Aerial crown-view tile of a tropical tree (Barro Colorado Island, Panama), acquired 20250124:
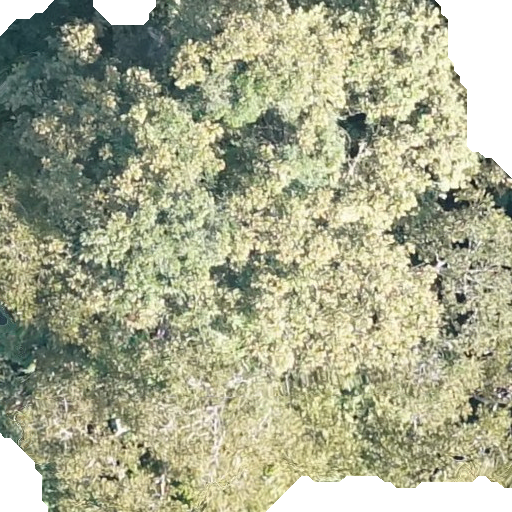
Species: Dipteryx oleifera
GBIF accepted scientific name: Dipteryx oleifera
Crown area: 435.363 m²